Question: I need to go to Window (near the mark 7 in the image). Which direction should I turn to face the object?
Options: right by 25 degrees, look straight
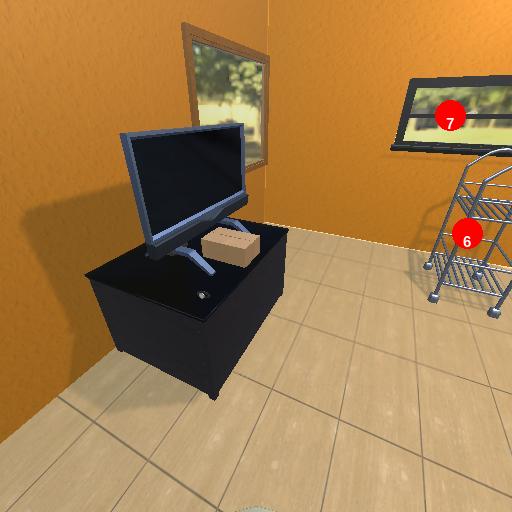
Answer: right by 25 degrees